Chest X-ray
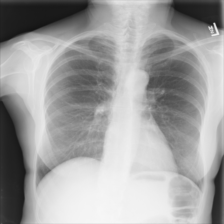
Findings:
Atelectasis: negative
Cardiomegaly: negative
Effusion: negative
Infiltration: negative
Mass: negative
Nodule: negative
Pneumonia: negative
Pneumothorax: positive
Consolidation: positive
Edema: negative
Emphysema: negative
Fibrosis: negative
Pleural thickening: negative
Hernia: negative